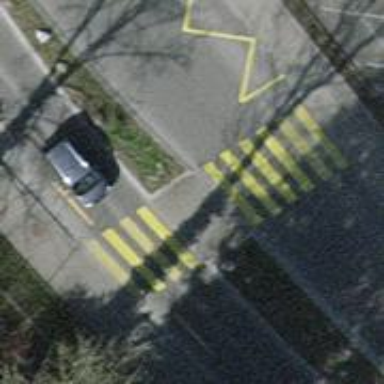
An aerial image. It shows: Asphalt footway with marked crossing that includes pedestrian island.